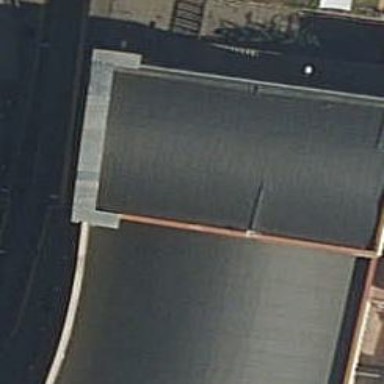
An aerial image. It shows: Building with round roof.